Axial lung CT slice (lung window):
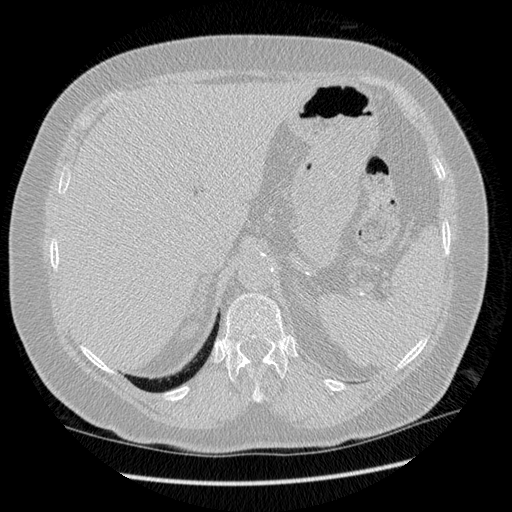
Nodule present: no